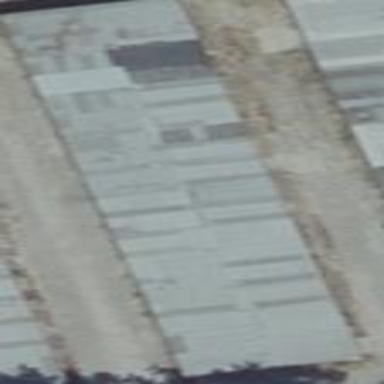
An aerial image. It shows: Garage building within area designated for garages.